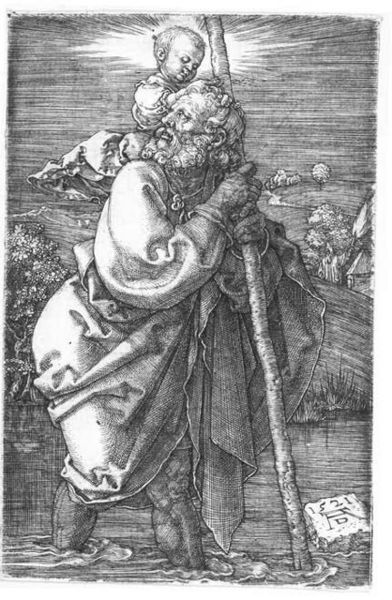
Titel: Der Heilige Christophorus mit zurückgewandtem Kopf
Künstler: Albrecht Dürer
Standort: Karlsruhe
Institution: Staatliche Kunsthalle Karlsruhe
Schlagwörter: baum, dunkel, gott, himmel, mann, umhang, wasser, weiß, bäume, fluss, landschaft, see, teich, ufer, grau, handschuh, kleider, licht, nacht, schwarz, strasse, stützen, zeichnung, gras, haus, tuch, weg, alt, bart, jung, bibel, falten, gesicht, kleidung, stein, tragen, signatur, bach, hügel, schilf, stamm, busch, gehen, sonne, gewand, haare, mantel, kind, locken, renaissance, schulter, stock, engel, beine, schärpe, holzschnitt, wellen, papier, stab, berge, kette, grafik, graphik, linien, baby, hügellandschaft, strom, flut, faltenwurf, ad, junge, waden, alter, strahlen, heide, waten, druck, druckgraphik, schnitt, schwarz-weiß, monogramm, schraffur, radierung, stich, schraffiert, heiligenschein, nimbus, christus, jesus, jesus christus, schreiten, heiliger, dürer, erleuchtung, heilig, kupferstich, hirte, träger, aureole, josef, druckgrpahik, jesuskind, kreuznimbus, albrecht, albrecht dürer, überquerung, strahlenkranz, mose, zeichnunh, schearz, seriendruck, christopherus, christophorus, riese, jesukind, christusknabe, christoforus, christoph, sock, menn, hyronimus, antonius, christopheros, b, d, 1521, bleischtift, christof, lichtvolle last, durchwaden, christofforus, christopf, heiliger schein, christliche mythologie, stütz sich, watet, durchwatet, schuzlter, drüer, stobk, häaus, durchs wasser waten, baumstock